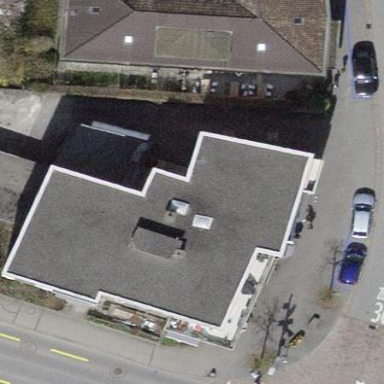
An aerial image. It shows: Gray flat-roofed apartment building.